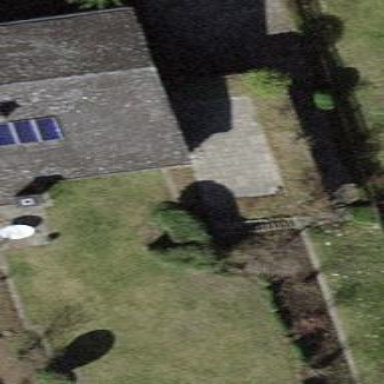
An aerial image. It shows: Simple house.